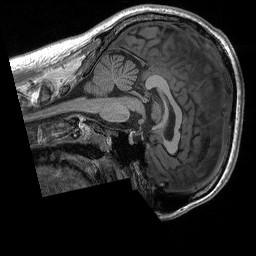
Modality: T1w
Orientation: sagittal
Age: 25
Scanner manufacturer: siemens
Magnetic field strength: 3 T
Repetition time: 2.3 s
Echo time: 0.00296 s